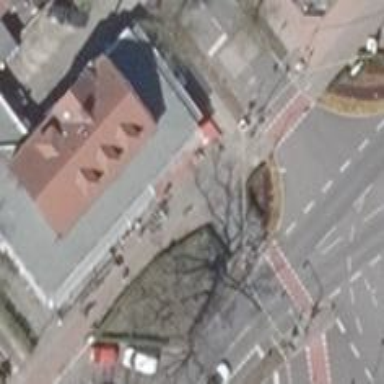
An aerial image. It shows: Fast food establishment.